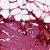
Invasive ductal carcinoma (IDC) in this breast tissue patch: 0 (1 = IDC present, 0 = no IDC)